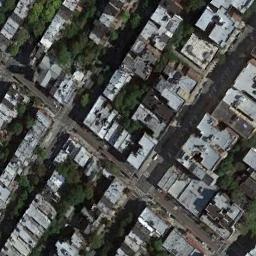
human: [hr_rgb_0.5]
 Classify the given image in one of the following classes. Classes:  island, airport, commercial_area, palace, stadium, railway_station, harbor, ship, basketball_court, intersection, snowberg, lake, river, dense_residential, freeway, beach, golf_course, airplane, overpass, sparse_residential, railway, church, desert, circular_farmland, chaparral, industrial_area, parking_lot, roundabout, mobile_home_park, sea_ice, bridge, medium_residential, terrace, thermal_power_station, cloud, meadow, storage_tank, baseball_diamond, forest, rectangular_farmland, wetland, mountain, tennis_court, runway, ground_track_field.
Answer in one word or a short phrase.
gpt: dense_residential